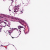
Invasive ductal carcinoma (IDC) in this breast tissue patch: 0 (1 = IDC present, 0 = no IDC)